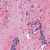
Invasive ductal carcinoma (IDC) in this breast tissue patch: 1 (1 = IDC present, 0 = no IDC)